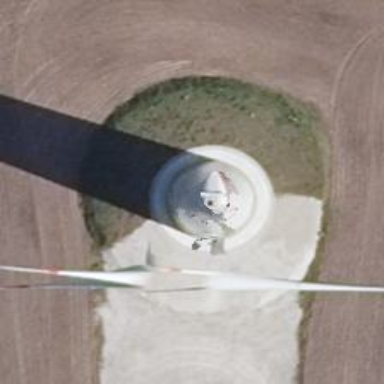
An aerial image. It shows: Wind generator using horizontal axis wind turbines.